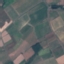
Label: PermanentCrop